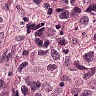
Metastatic tissue present: yes